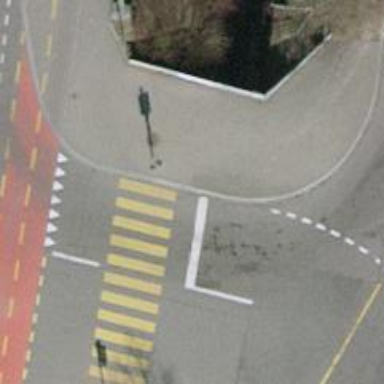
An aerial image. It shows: Kerb barrier.